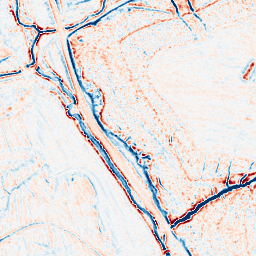
Category: edge_preserving
Decomposition family: bilateral
Decomposition parameters: d: 9
sigma_color: 100
sigma_space: 75
Upsampling method: sinc_hamming
Upsampling parameters: scale: 2
kernel_size: 4
Upsampling scale: 2